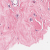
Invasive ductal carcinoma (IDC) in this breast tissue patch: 0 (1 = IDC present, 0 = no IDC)